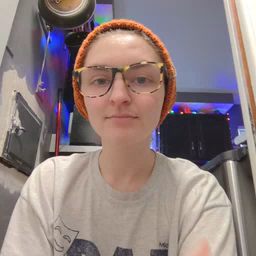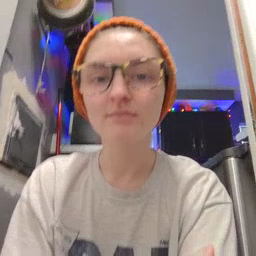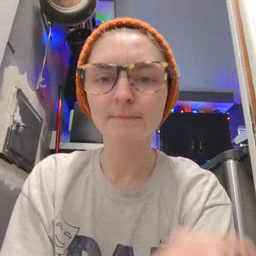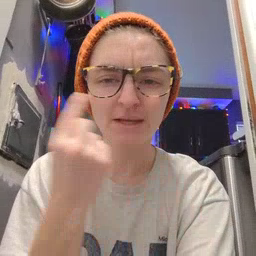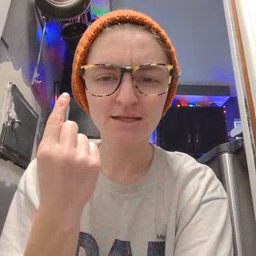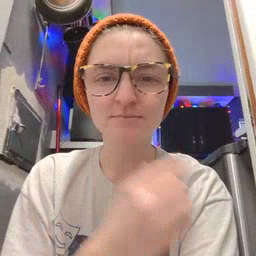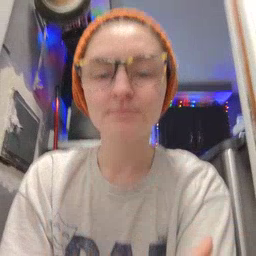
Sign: black